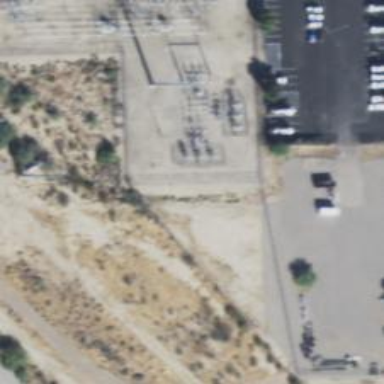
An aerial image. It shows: Switch for power supply.